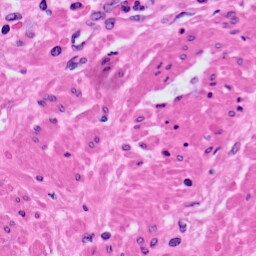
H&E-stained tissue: Prostate